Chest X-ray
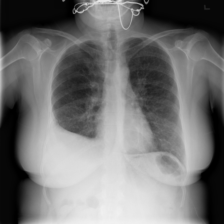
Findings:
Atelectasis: negative
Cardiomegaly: negative
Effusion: positive
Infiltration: negative
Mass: negative
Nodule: negative
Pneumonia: negative
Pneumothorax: positive
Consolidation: negative
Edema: negative
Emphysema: negative
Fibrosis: negative
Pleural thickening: positive
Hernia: negative